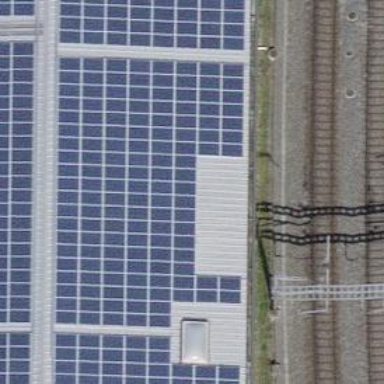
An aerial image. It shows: Solar power generator using photovoltaic panels.